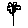
Label: flower